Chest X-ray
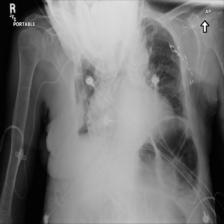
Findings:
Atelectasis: negative
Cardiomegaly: positive
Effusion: negative
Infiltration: negative
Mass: negative
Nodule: negative
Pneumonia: negative
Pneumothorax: negative
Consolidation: negative
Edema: negative
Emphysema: negative
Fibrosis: negative
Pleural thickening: negative
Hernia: negative